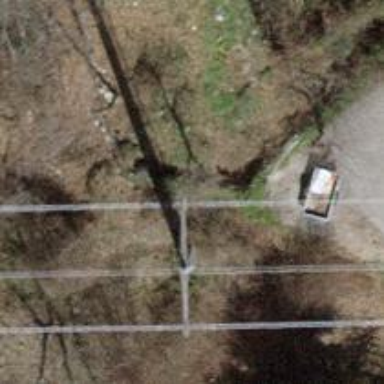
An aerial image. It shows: Concrete power pole.